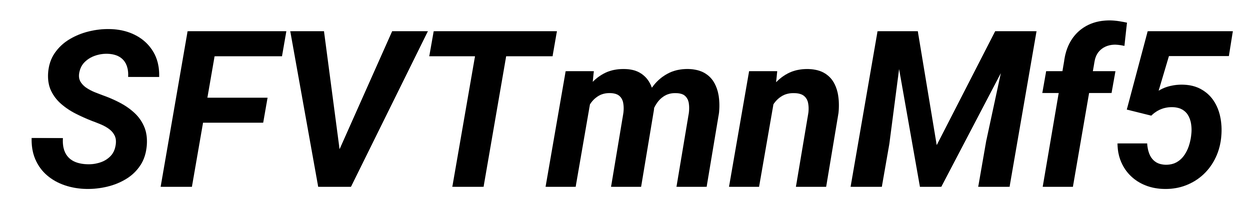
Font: Roboto-Italic_Bold_Italic